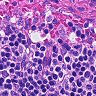
Metastatic tissue present: no